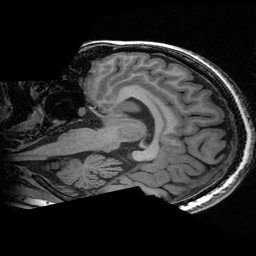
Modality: T1w
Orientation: sagittal
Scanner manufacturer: ge
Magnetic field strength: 3 T
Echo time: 0.00318 s